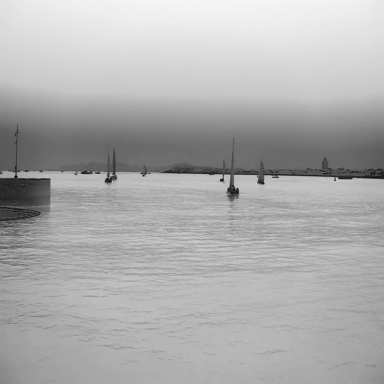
There is a container_ship in the infrared image.